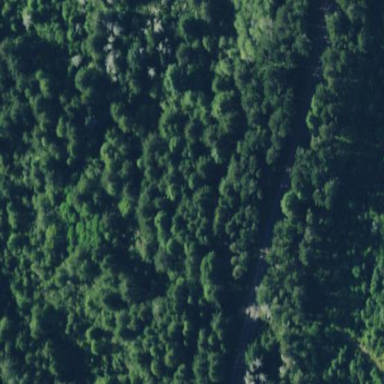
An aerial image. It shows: Forest area.